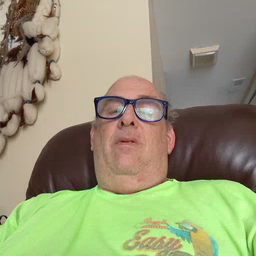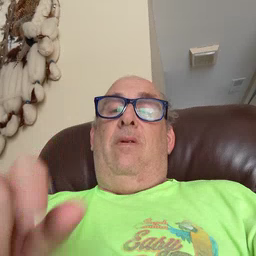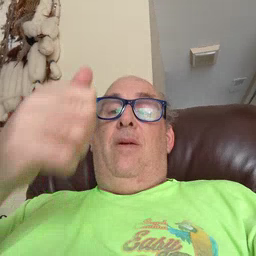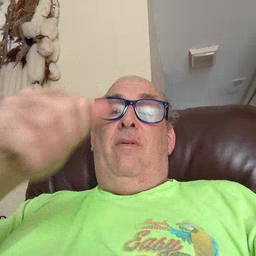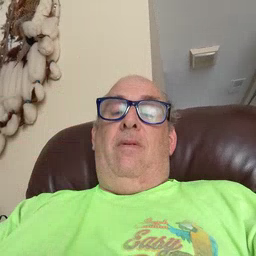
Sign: up